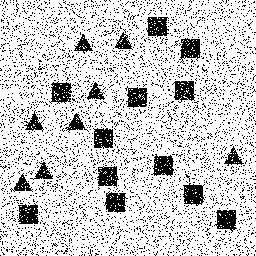
Squares: 12
Triangles: 8
Stars: 0
Total shapes: 20